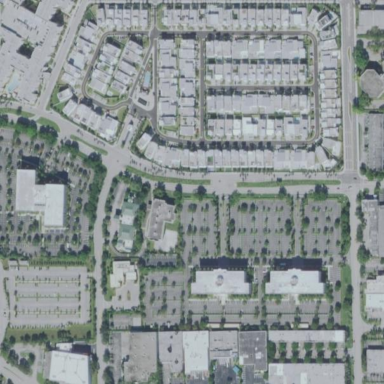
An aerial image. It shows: Condominium in residential area.